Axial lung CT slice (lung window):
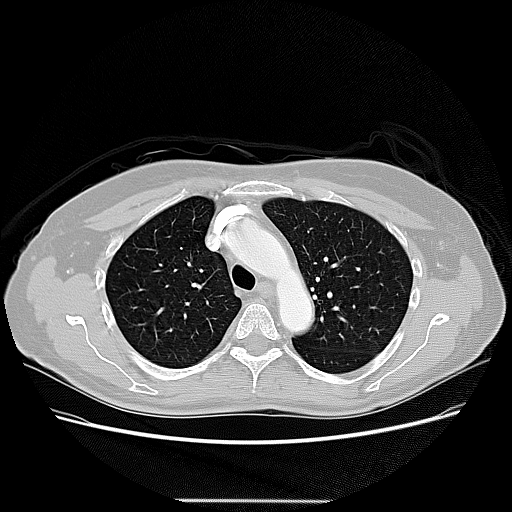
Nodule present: no